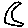
Label: moon